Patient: sex M, age 57
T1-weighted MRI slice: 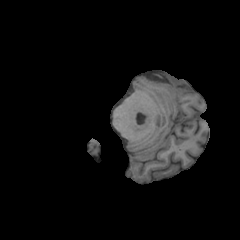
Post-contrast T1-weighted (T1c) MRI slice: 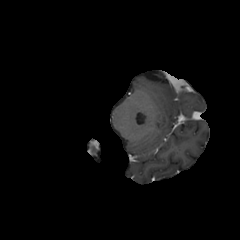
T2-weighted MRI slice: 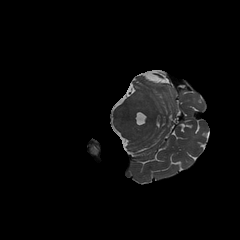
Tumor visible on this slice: no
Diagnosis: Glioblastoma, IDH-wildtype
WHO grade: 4